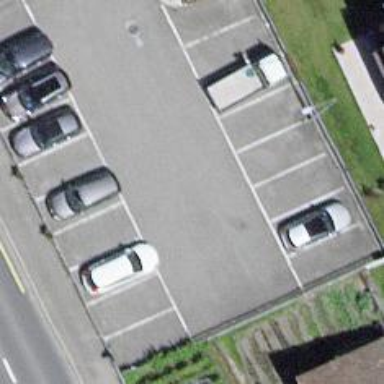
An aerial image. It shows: Parking area with surface.